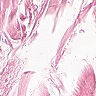
Metastatic tissue present: no